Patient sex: M
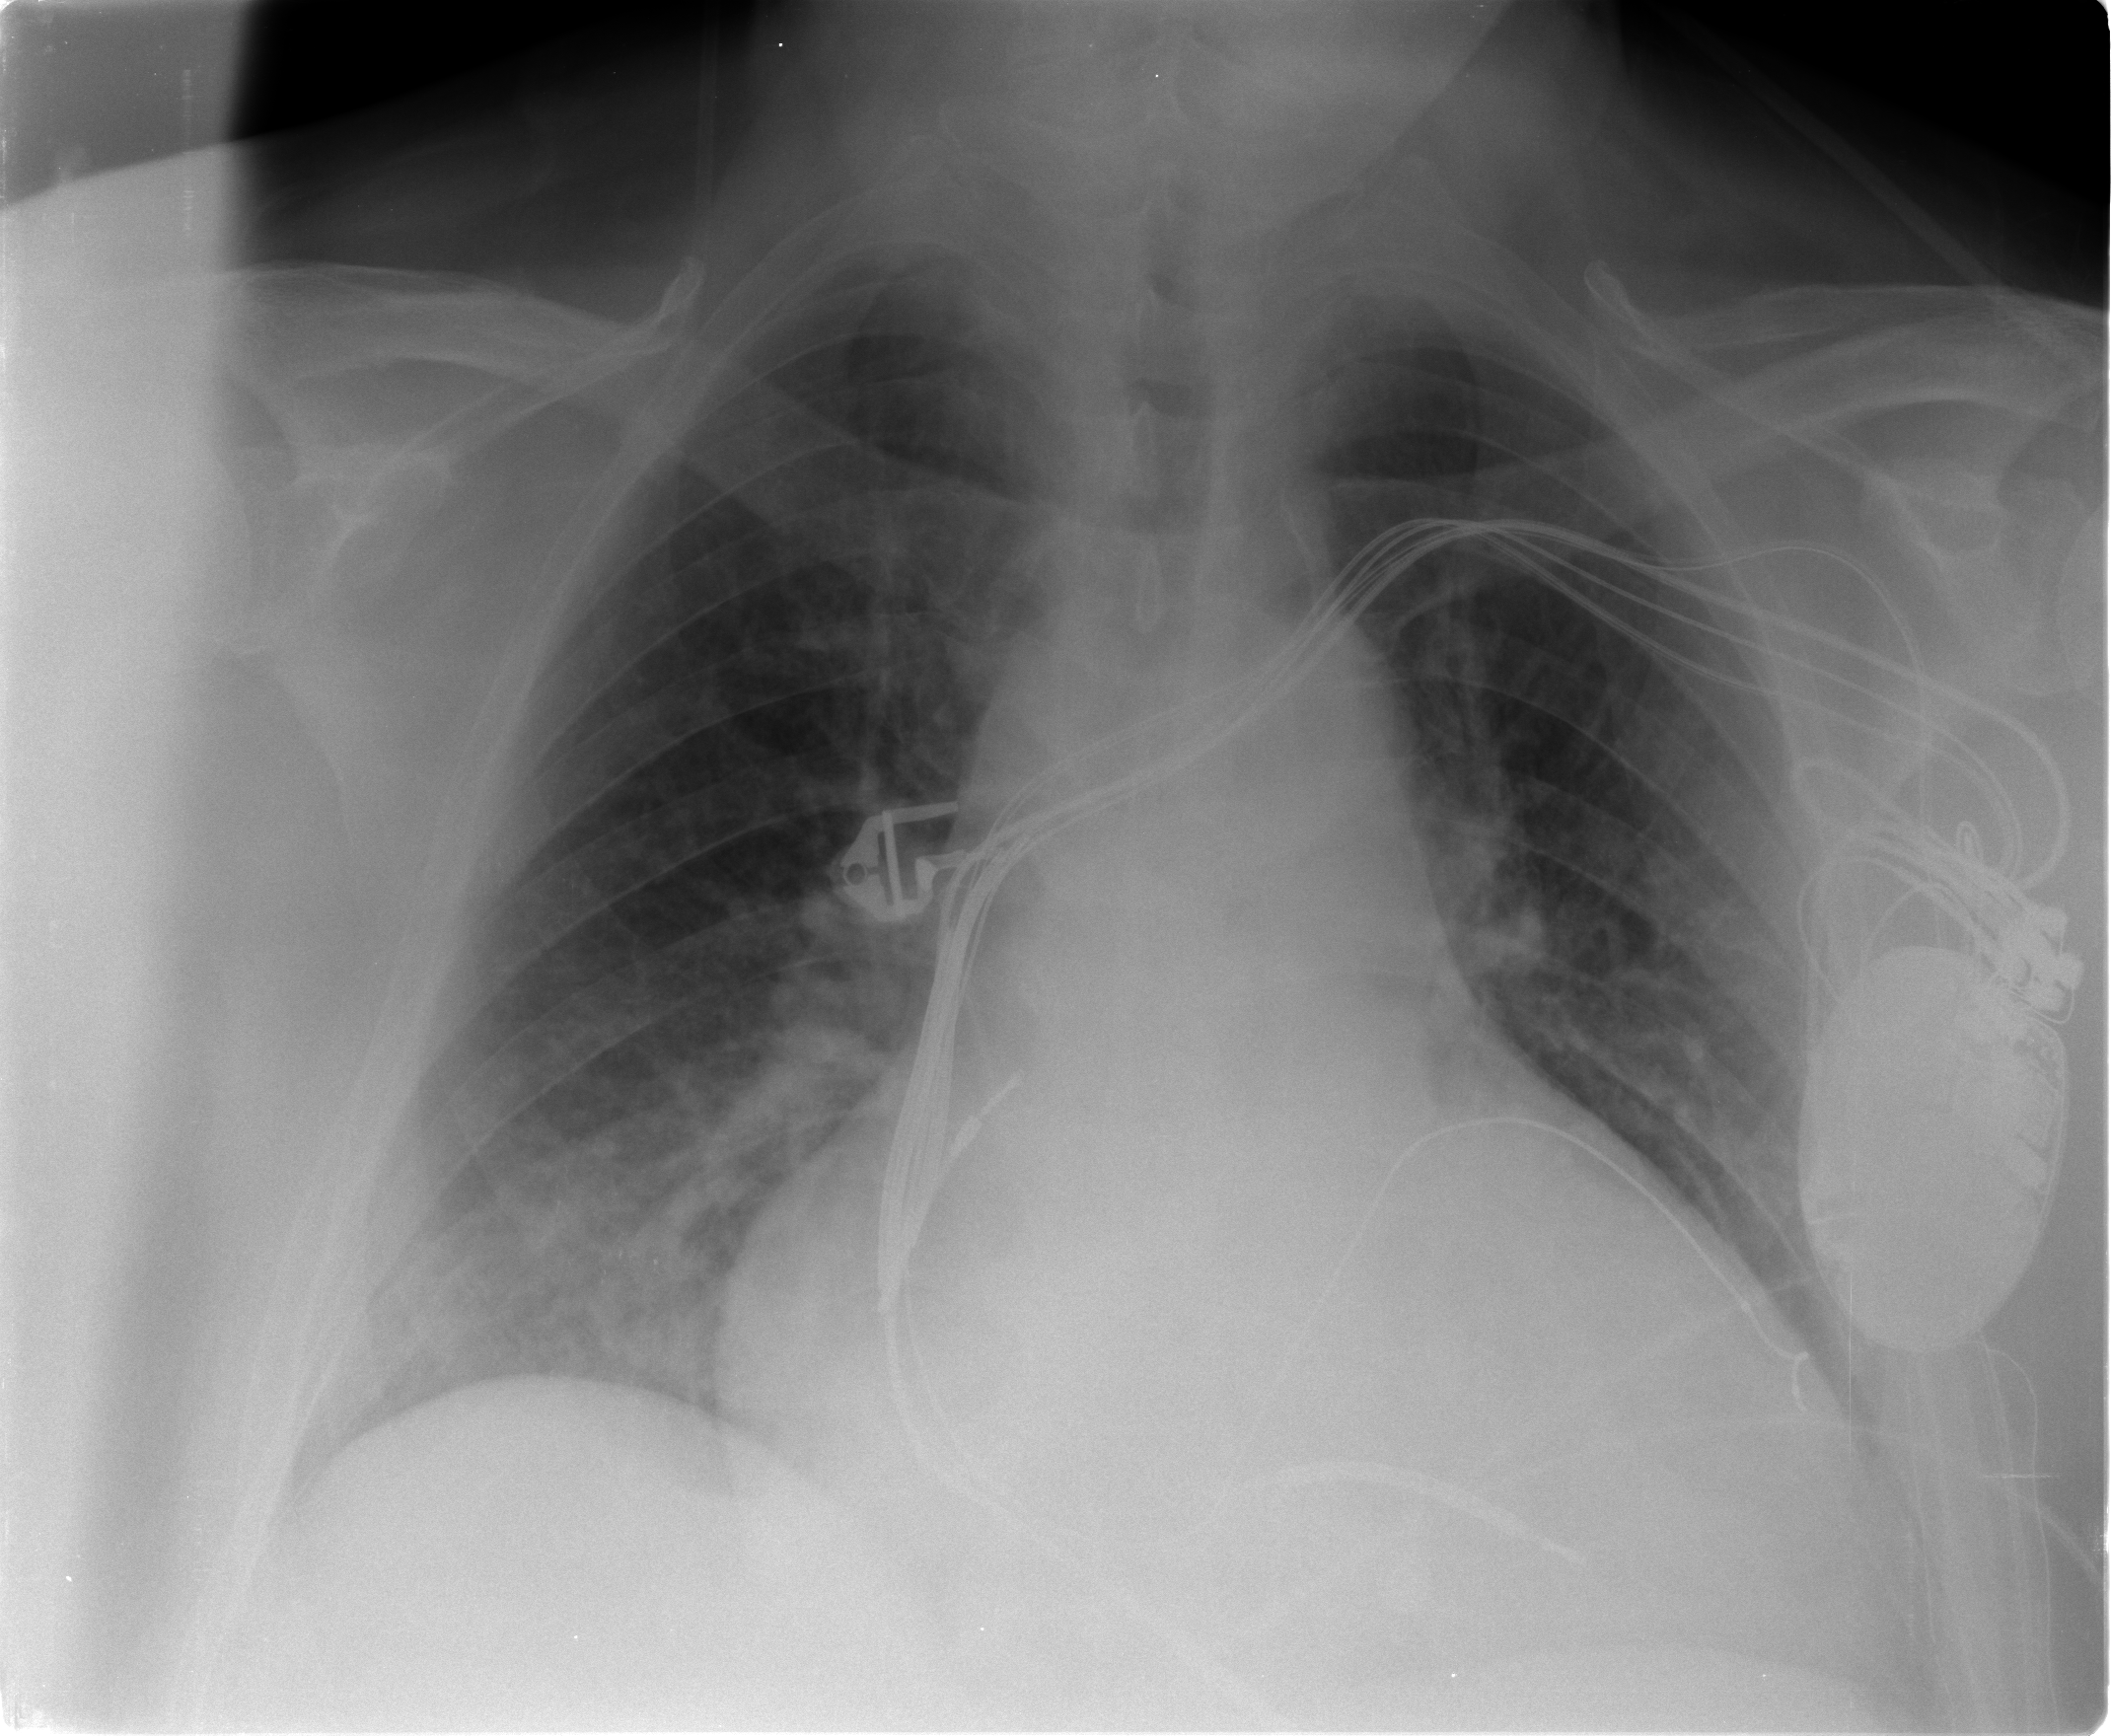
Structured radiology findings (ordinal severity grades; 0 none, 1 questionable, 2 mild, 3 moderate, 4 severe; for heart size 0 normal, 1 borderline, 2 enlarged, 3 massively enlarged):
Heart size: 3
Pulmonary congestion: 3
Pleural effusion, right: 0
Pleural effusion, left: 0
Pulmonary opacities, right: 2
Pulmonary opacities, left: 2
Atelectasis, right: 2
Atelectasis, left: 2